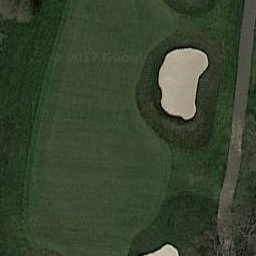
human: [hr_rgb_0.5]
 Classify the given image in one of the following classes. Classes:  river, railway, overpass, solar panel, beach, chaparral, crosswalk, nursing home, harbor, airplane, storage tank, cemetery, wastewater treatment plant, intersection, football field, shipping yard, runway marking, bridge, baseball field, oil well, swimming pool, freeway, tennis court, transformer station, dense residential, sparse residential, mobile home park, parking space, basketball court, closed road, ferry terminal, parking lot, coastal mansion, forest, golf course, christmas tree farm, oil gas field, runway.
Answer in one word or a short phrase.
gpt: golf course